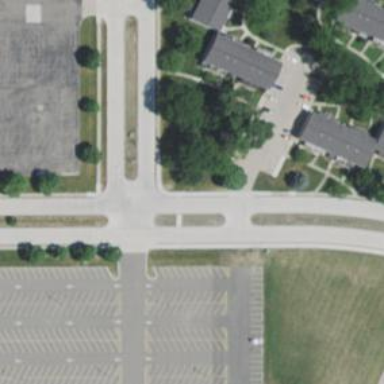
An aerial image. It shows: Unclassified road with separate sidewalk.